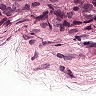
Metastatic tissue present: yes